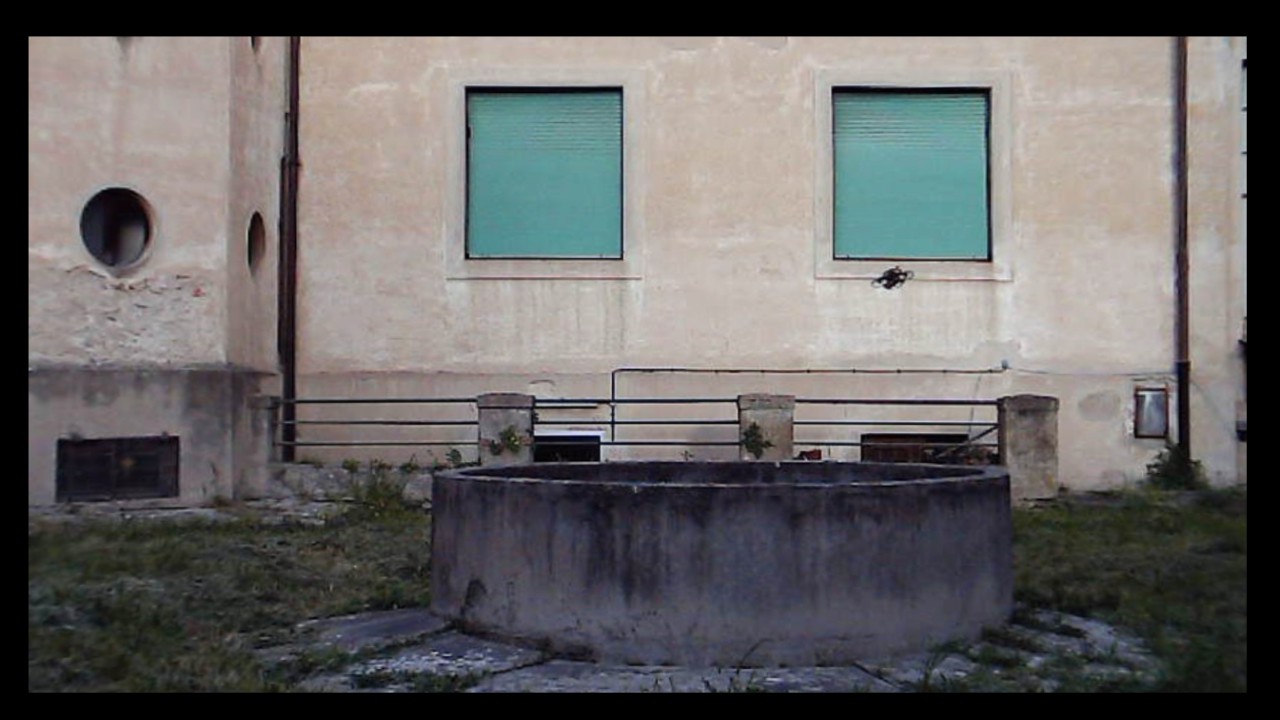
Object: DarwinFPV cineape20